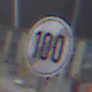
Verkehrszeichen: EndeGeschwindigkeit100
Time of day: MorningAfternoon
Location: Outdoor (Urban)
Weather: Overcast
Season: NotSpecified
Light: Natural